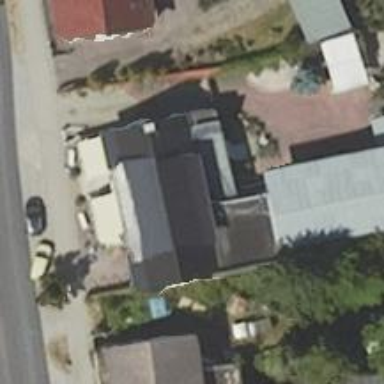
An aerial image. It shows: Ice cream stand or shop.